Aerial crown-view tile of a tropical tree (Barro Colorado Island, Panama), acquired 20250512:
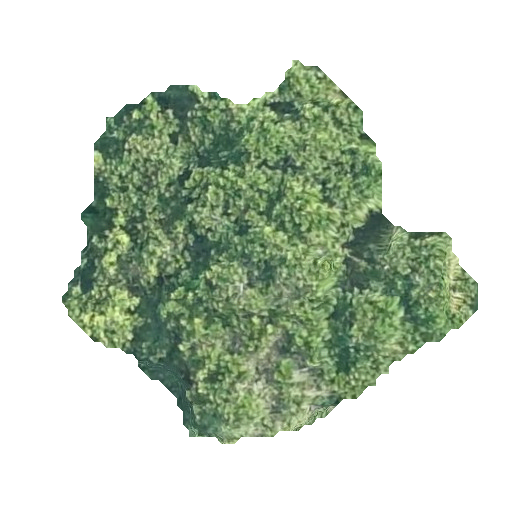
Species: Anacardium excelsum
GBIF accepted scientific name: Anacardium excelsum
Crown area: 145.786 m²